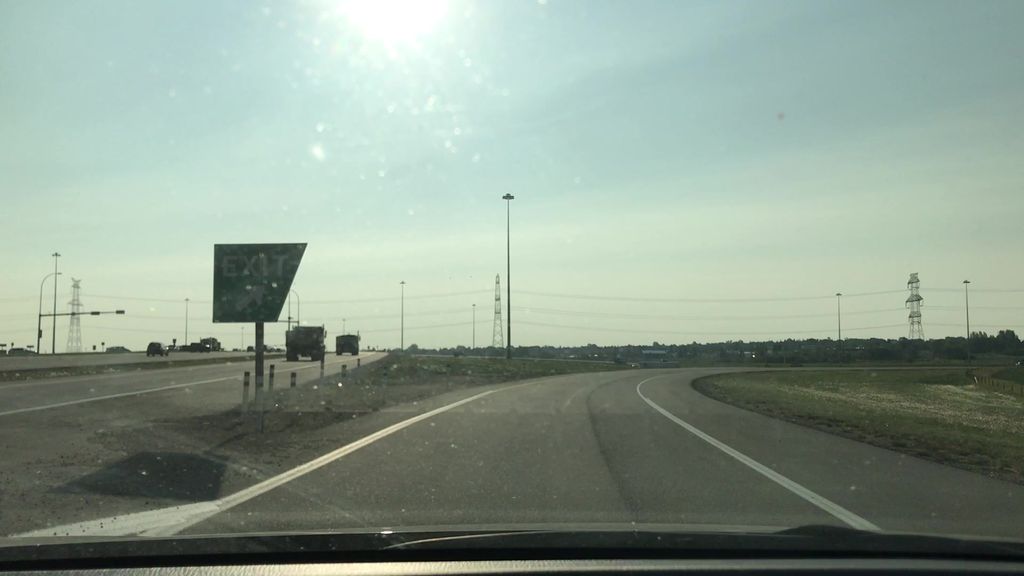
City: edmonton